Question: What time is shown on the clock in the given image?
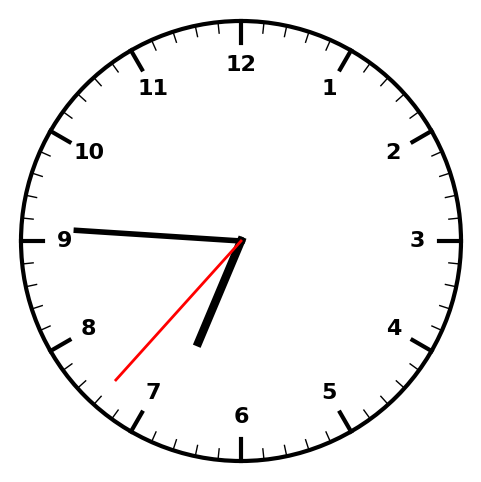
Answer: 06:45:37